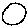
Label: circle